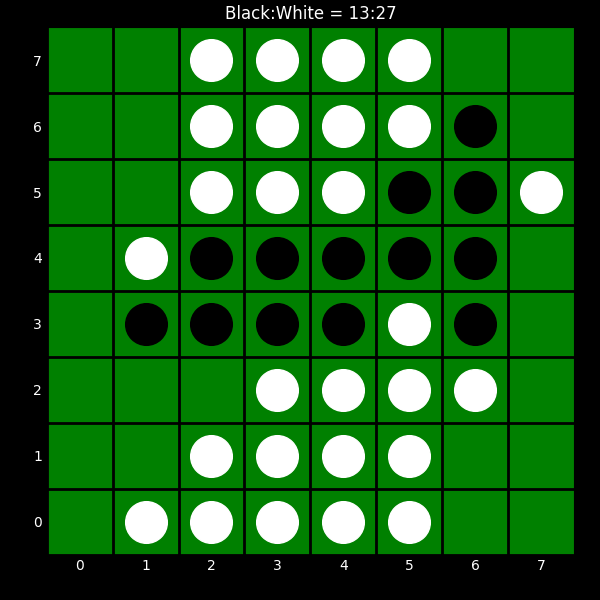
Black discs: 13
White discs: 27